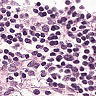
Metastatic tissue present: no